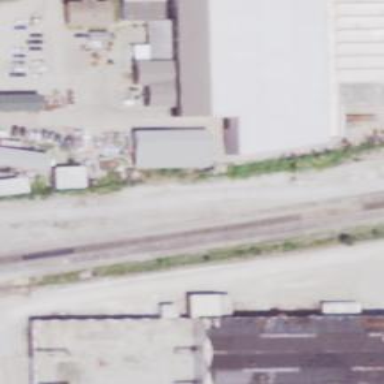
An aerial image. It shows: Abandoned railway.